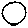
Label: circle